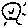
Label: sun